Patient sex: M
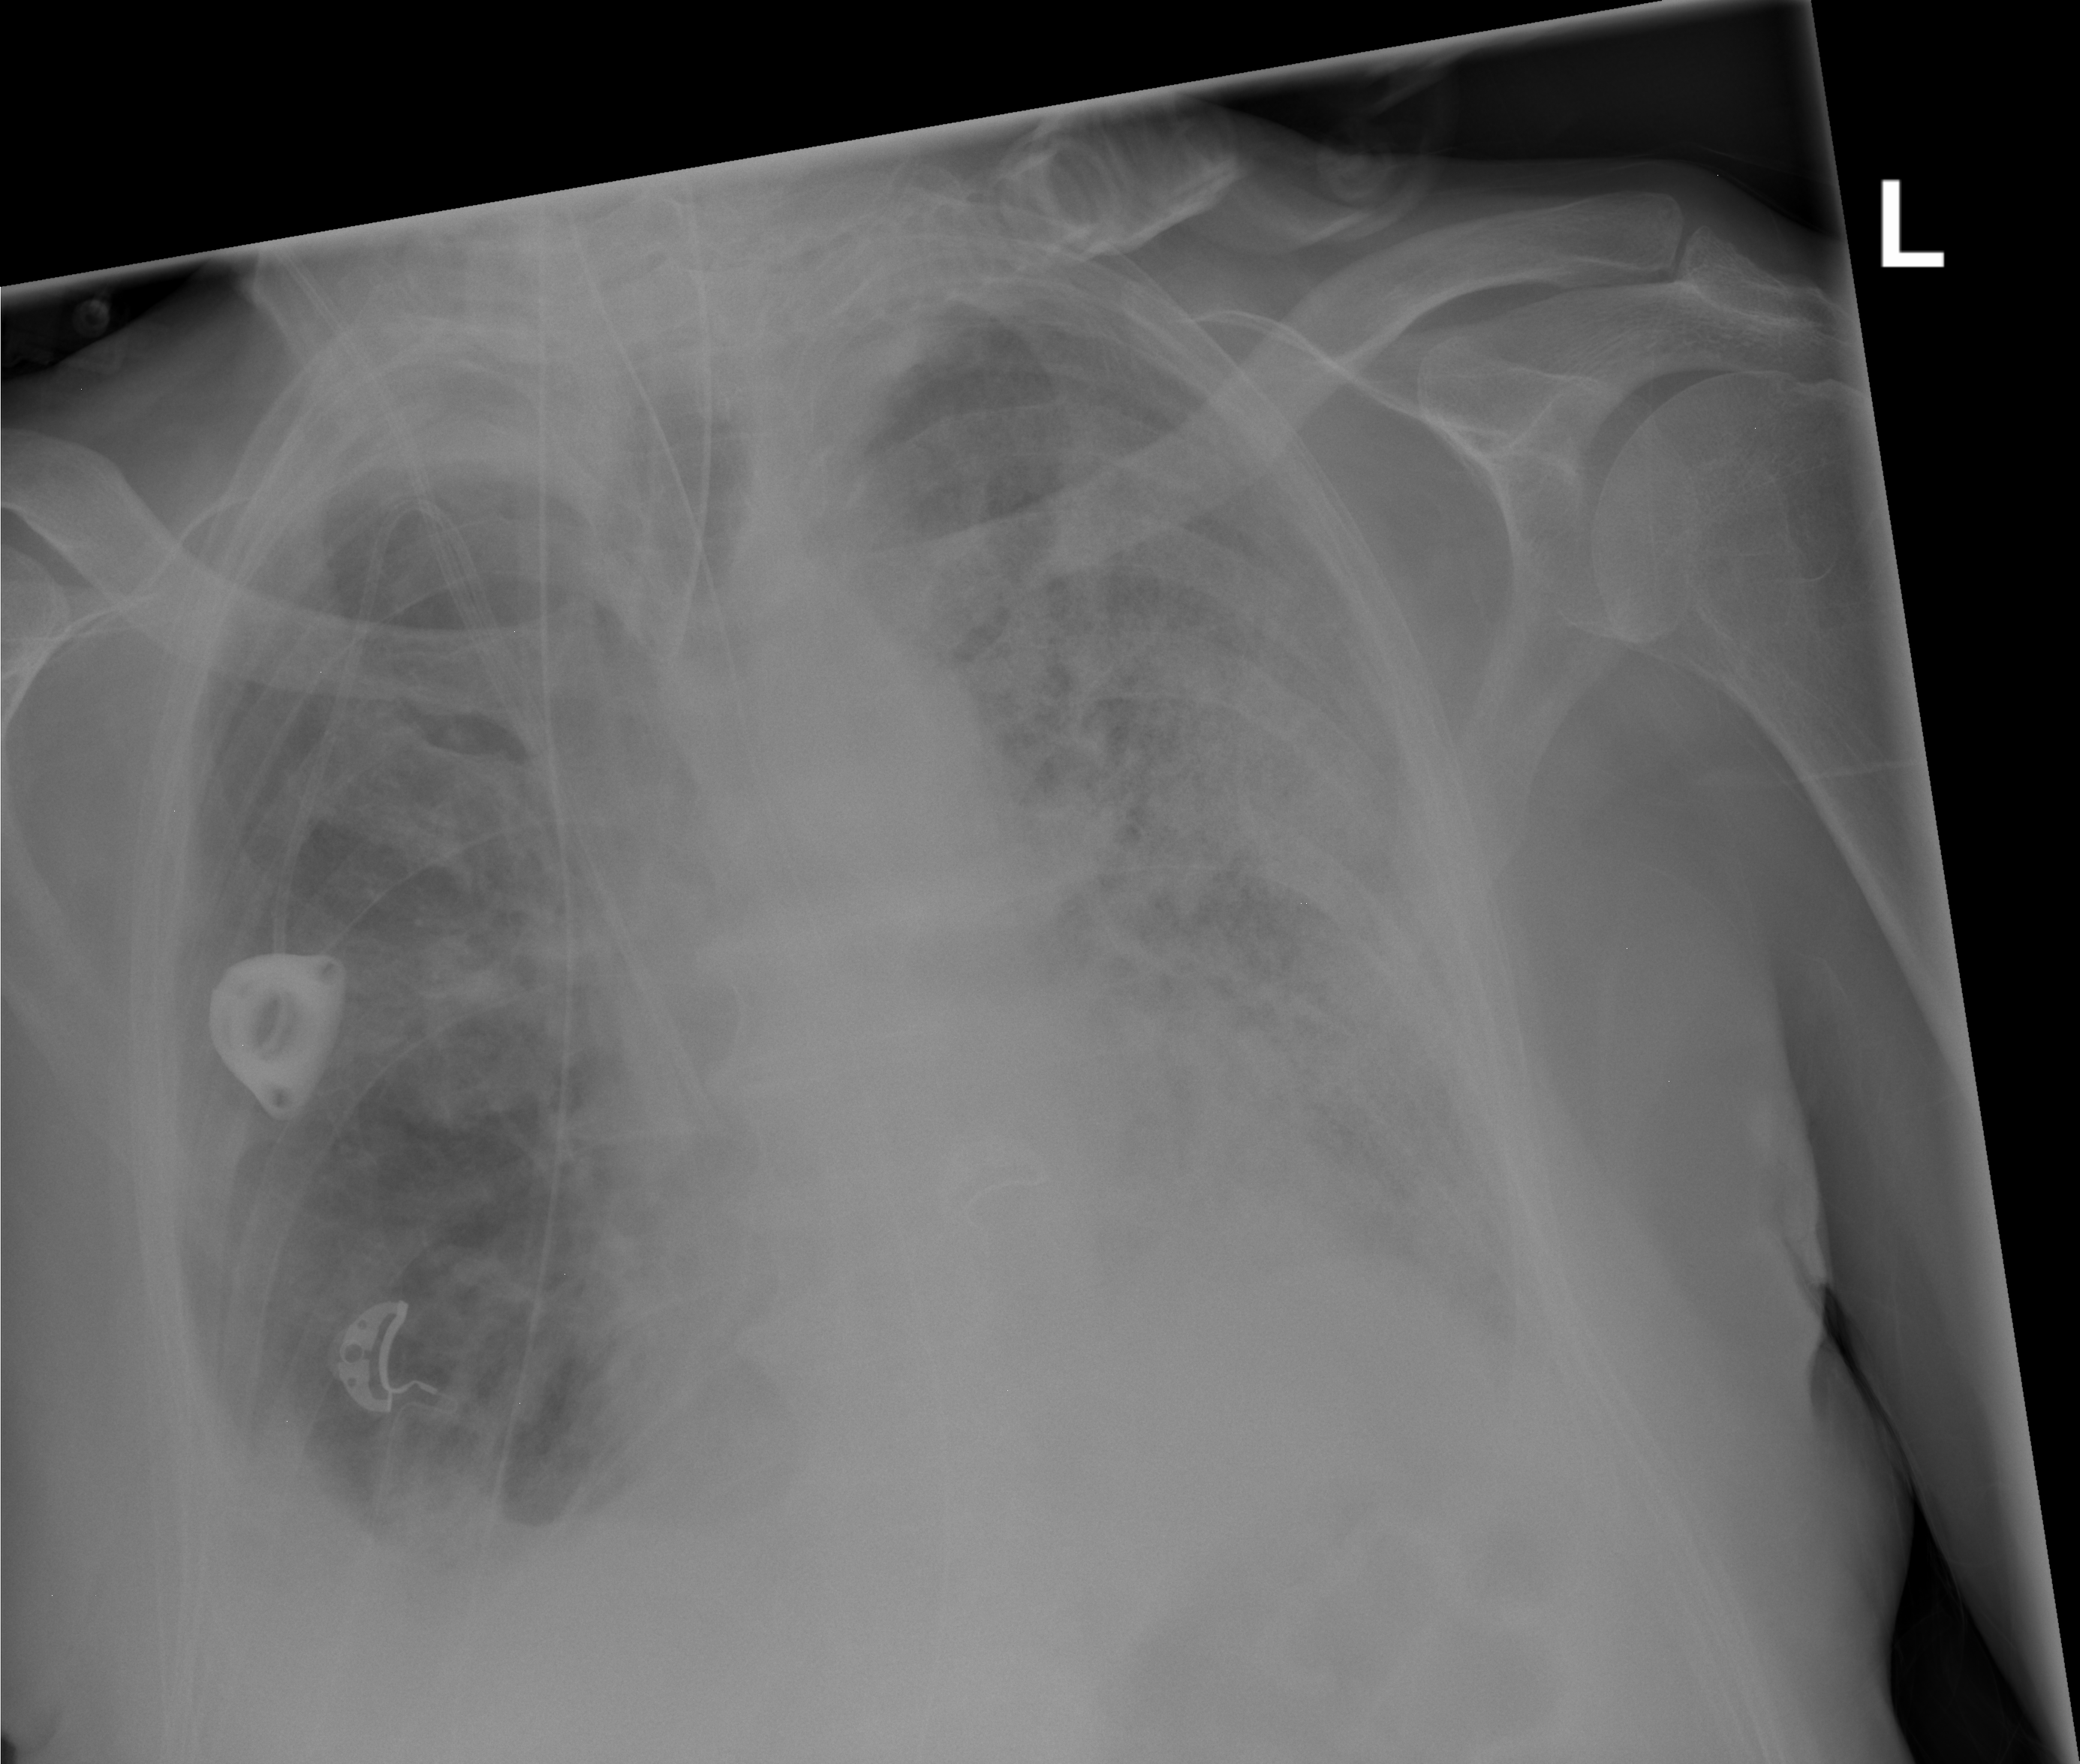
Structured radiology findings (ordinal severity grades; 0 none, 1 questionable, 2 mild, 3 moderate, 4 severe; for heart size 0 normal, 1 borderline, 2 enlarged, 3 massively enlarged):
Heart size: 1
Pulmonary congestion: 0
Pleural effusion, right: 2
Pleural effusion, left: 2
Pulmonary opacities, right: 1
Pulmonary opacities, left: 4
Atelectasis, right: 2
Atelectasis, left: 2